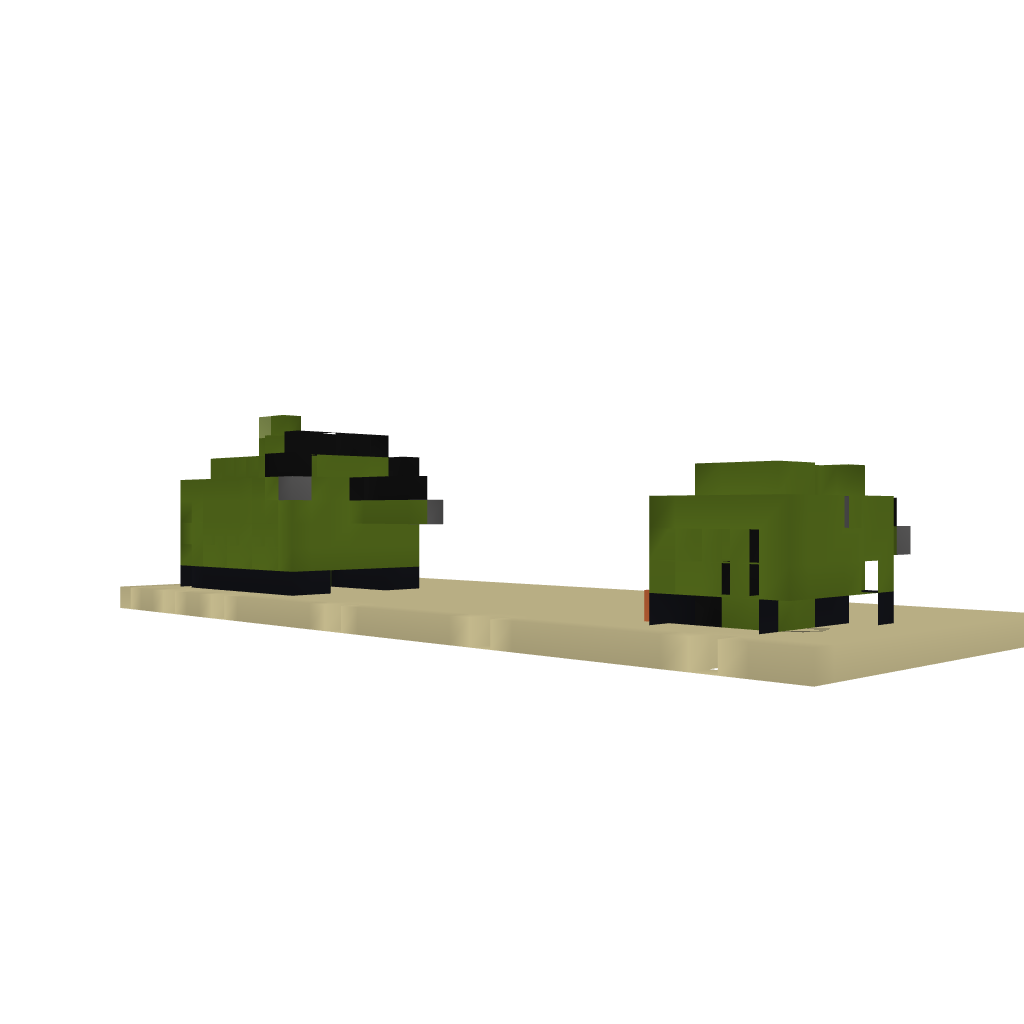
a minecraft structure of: Tank+Cible